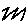
Label: zigzag